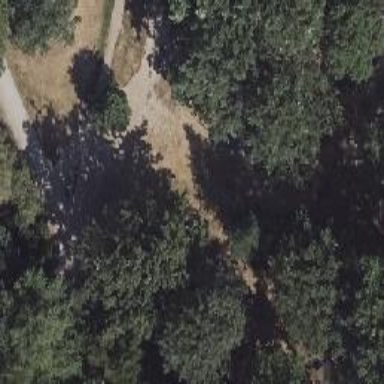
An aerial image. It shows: Broadleaved deciduous tree located in park.